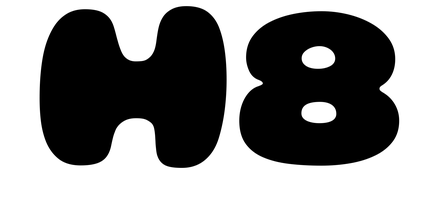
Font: Gluten_Black